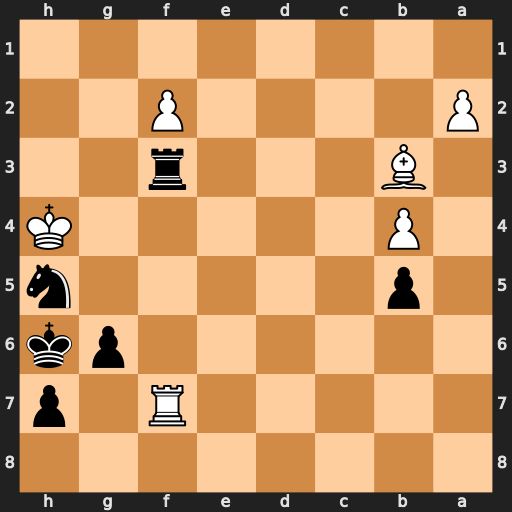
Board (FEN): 8/5R1p/6pk/1p5n/1P5K/1B3r2/P4P2/8
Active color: b
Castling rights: -
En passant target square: -
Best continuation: Nf6 Rxf6 Rxf6